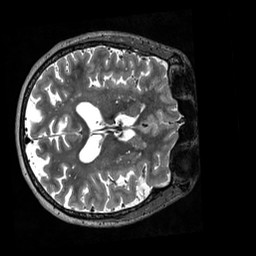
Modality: T2w
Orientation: axial
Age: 60
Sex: female
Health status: ill
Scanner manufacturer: siemens
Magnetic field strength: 3 T
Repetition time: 3.2 s
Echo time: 0.564 s